Question: I'm currently working on a program in PHP that will display a button for a subject . But I don't know the algorithm for if the schedule is 15 minutes before it starts.
eg. the subject will start 2:30 PM. The system will compare the current time, if the current time is 2:15 PM (15 minutes before the subject will start) the clickable button will display, else it shows a message for the time remaining.
'''
$current_time = date('h:i A');
$time_start = date('h:i A', strtotime($r['time_start']));
$time_end = date('h:i A', strtotime($r['time_end']));
if( $current_time is 15 mins before $time_start && $current_time < $time_end){
//show clickable button
}else{
//show time remaining
}
'''

Please help, the logic/algorithm is confusing me
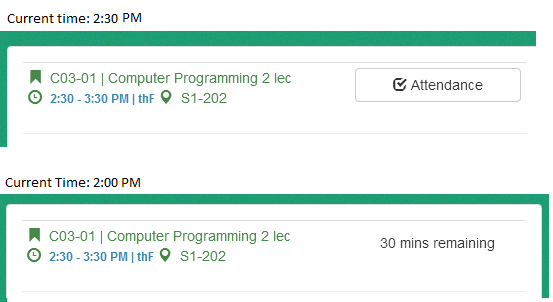
Answer: This is where Datetime objects become really handy:
'''
$time_start = new DateTime($r['time_start']);
$now = new DateTime();
$diff = $time_start->diff($now);
if($diff->i < 15){
// Do stuff
}
'''